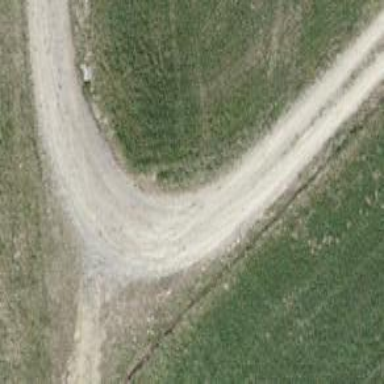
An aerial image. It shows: Gravel track with grade 2 quality.